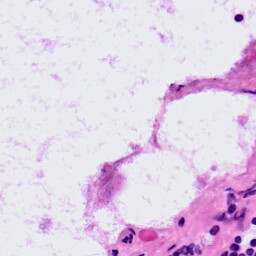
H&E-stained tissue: LymphNode